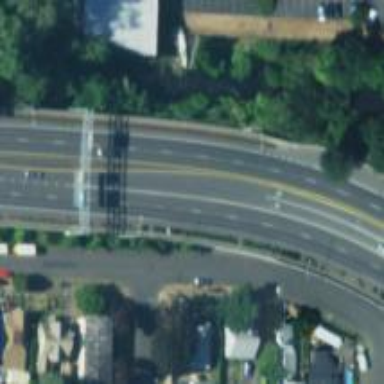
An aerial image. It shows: This image shows trunk highway that functions as expressway.